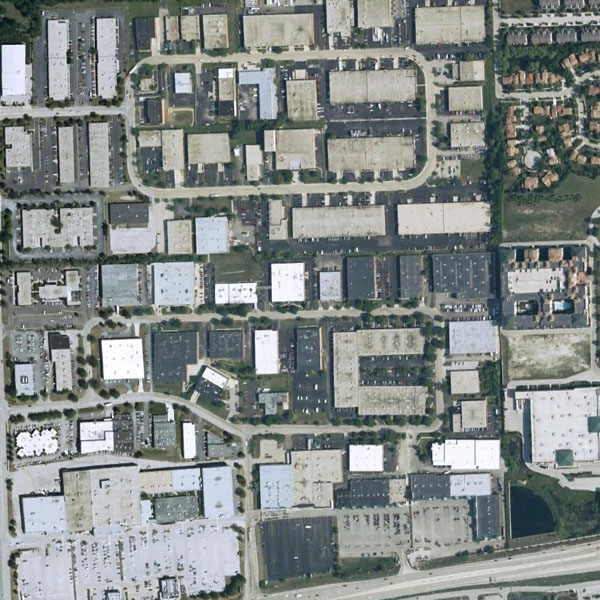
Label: Industrial